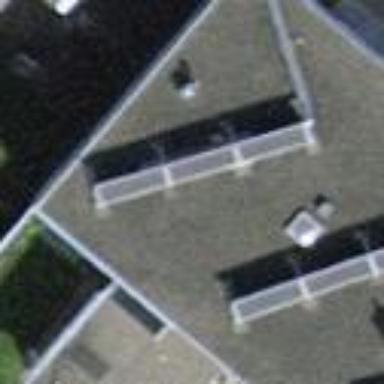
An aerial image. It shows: Flat roof terrace building.